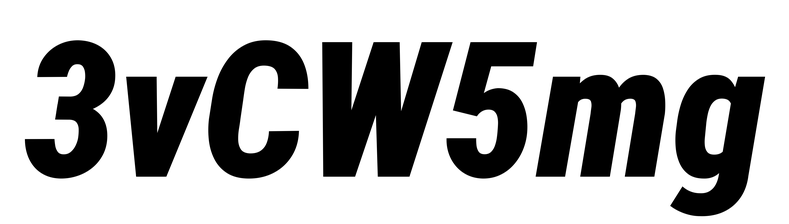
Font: Roboto-Italic_Condensed_Black_Italic